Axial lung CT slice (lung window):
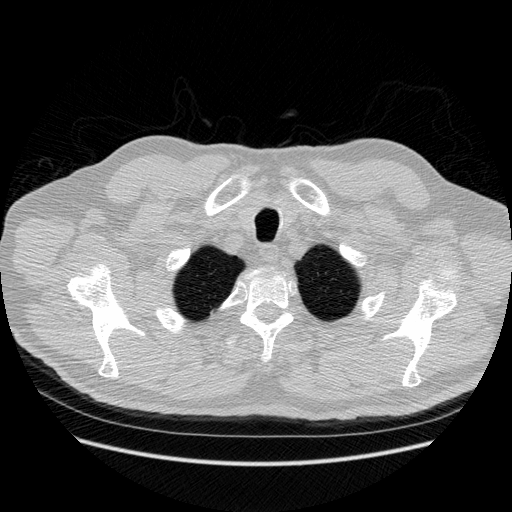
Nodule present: no